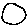
Label: circle